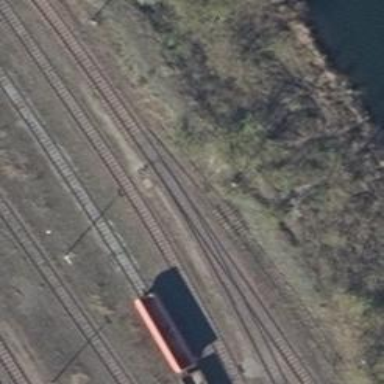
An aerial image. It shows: Railway switch.